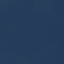
Land use / land cover: SeaLake